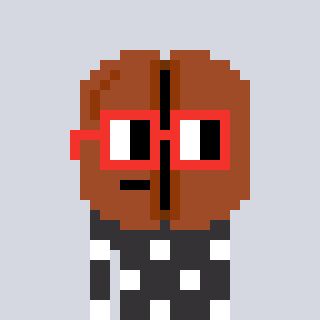
a pixel art character with square red glasses, a coffeebean-shaped head and a grayscale-colored body on a cool background